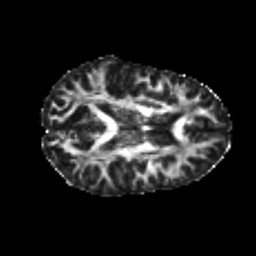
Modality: FA
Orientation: axial
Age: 25
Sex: female
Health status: healthy
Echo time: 0.074 s